Question: '''
import 'package:firebase_database/firebase_database.dart';
class BookableData{
static FirebaseDatabase database = FirebaseDatabase.instance;
Future<List> getBookables() async {
DatabaseReference ref = database.reference().child('bookables');
DatabaseEvent event = await ref.once();
print(event.snapshot.value);
return [
Bookable("tirta sari", 15000),
Bookable("Jaya Badminton", 20000)
];
}
}
'''
this is what the error said:

I've already followed all the instruction on <URL>
any idea of what i did wrong here?
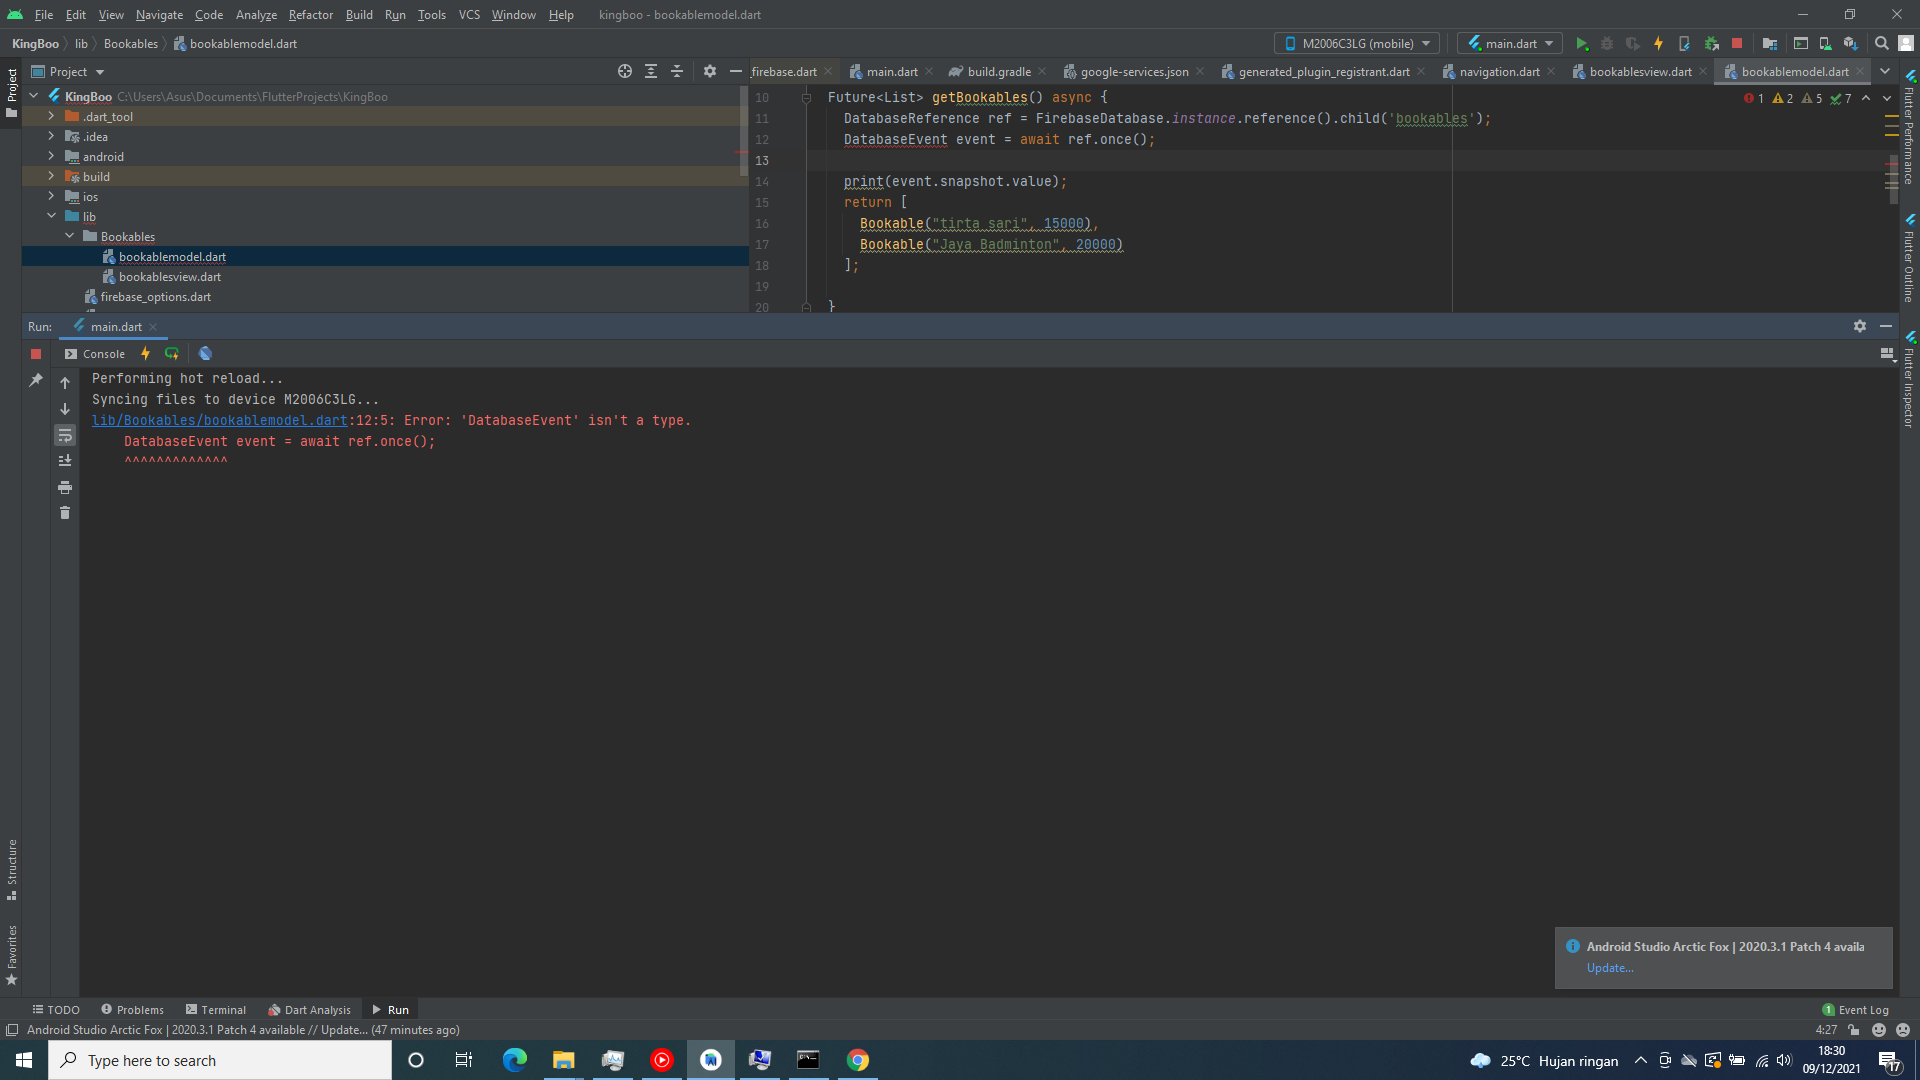
Answer: You are most likely not using the latest version of <URL>.
<URL> was added in the version 9.0.0
<URL> your 'firebase_database' version to the latest.